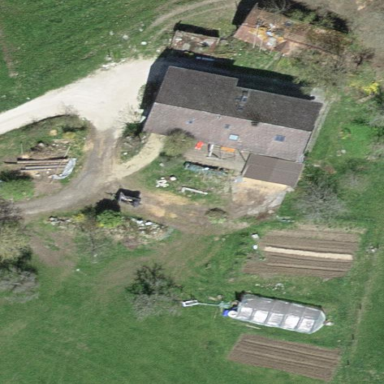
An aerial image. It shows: Farmyard area.